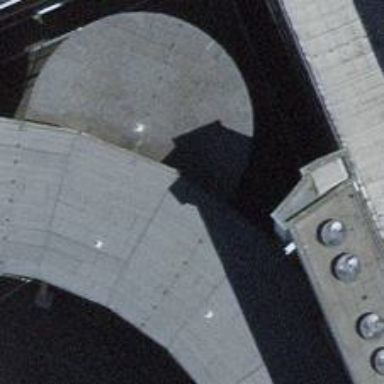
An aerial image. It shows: Set of steps with covered roof.